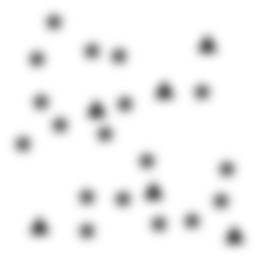
Squares: 0
Triangles: 6
Stars: 18
Total shapes: 24